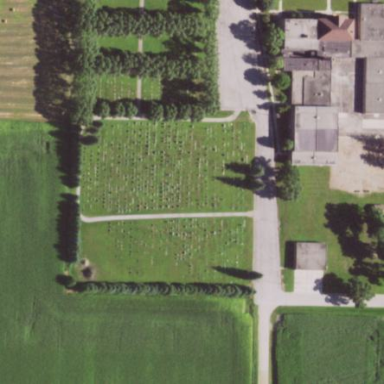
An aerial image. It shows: Cemetery.